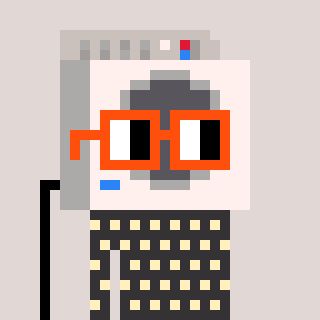
a pixel art character with square orange glasses, a washing machine-shaped head and a grayscale-colored body on a warm background